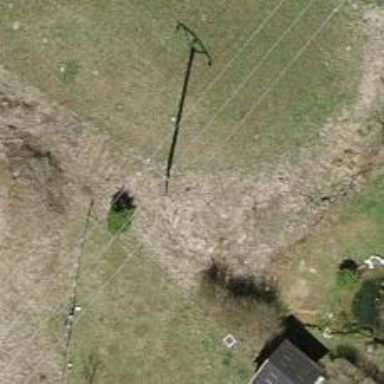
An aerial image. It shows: Power pole.